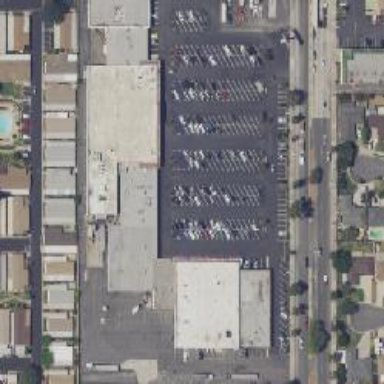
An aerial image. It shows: Parking area.